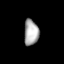
Tissue: lung
Cell type: Fibroblasts
Senescence score: 0.1633
Nuclear area (px): 369
Mean DAPI intensity: 171.008